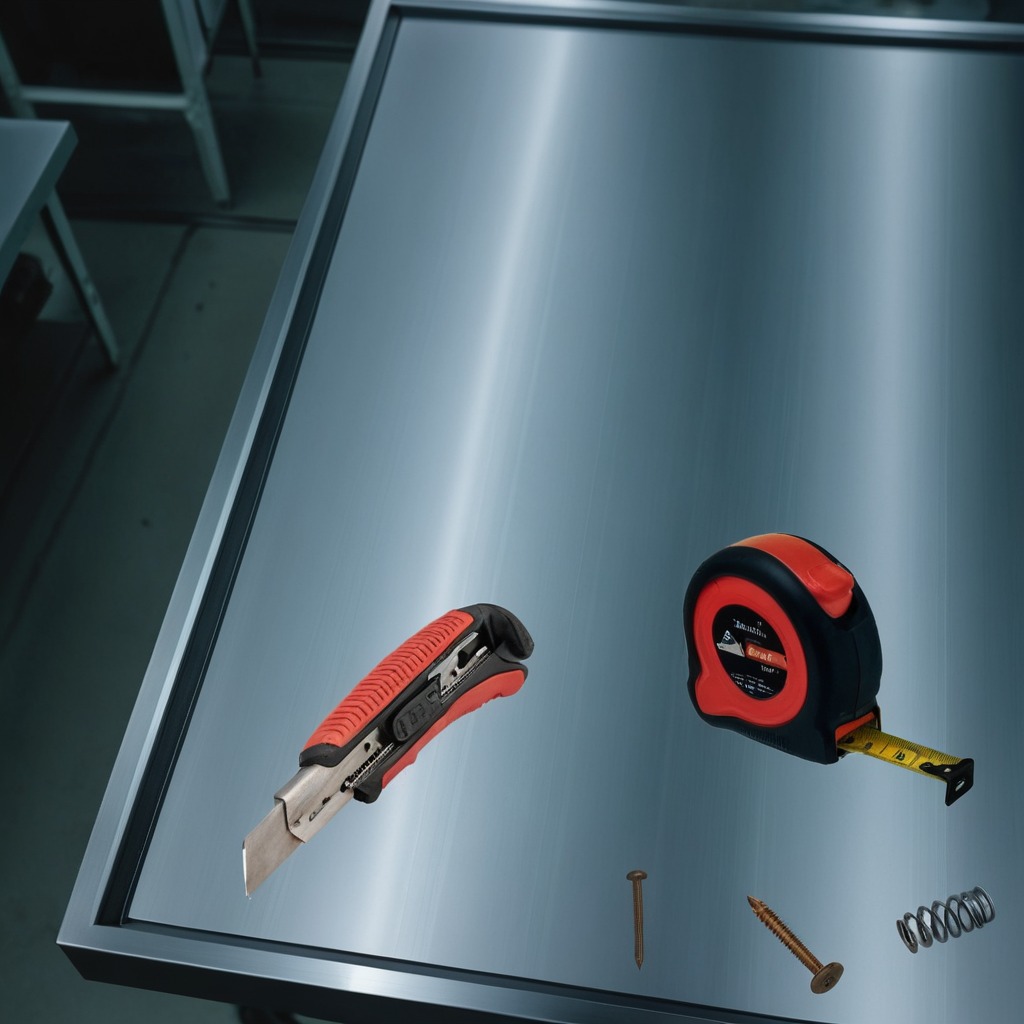
A coiled metal spring lies on the metal table.